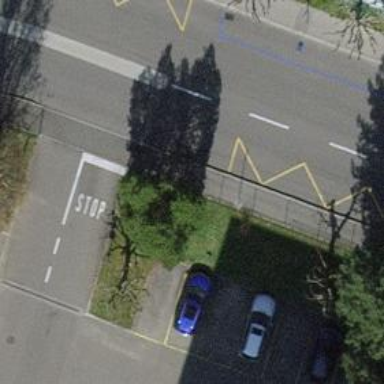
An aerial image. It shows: Asphalt platform for public transport with shelter.